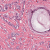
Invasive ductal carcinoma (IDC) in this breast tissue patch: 1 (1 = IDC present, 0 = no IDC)